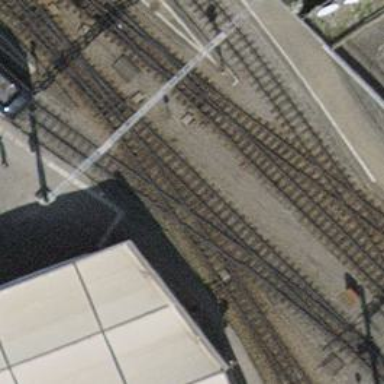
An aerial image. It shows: Narrow gauge railway siding with one track. The railway line is electrified with contact line.